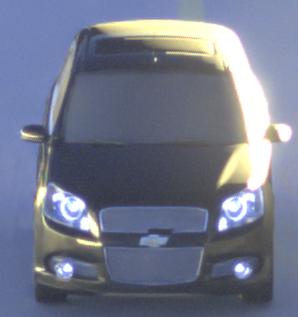
Make: Chevrolet
Model: Aveo 1.2
Detailed model: Aveo
Model produced from: 2008/06
Model produced until: 2011/01
Doors: 3
Color: black
Road condition: dry road
Daytime: sunrise or sunset
Contrast: high contrast